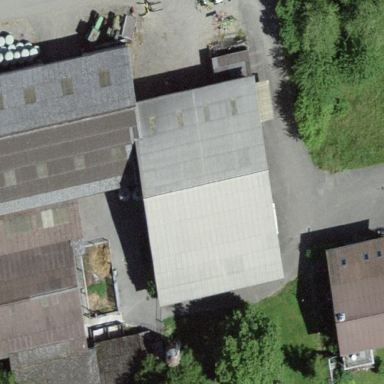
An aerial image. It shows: Farmyard area.